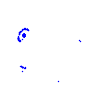
Particle: pion